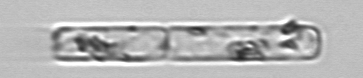
Label: Guinardia_delicatula